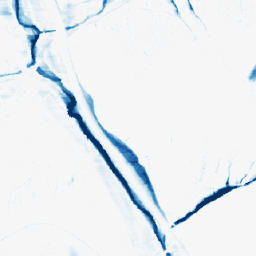
Category: morphological
Decomposition family: morphological_ellipse
Decomposition parameters: operation: closing
width: 5
height: 20
Upsampling method: nearest
Upsampling parameters: scale: 2
Upsampling scale: 2